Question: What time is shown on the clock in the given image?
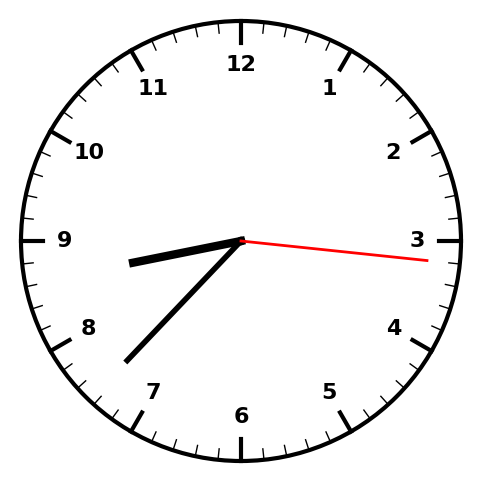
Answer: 08:37:16